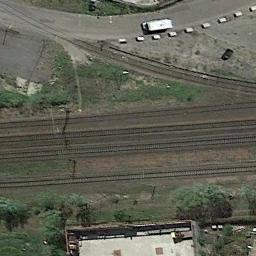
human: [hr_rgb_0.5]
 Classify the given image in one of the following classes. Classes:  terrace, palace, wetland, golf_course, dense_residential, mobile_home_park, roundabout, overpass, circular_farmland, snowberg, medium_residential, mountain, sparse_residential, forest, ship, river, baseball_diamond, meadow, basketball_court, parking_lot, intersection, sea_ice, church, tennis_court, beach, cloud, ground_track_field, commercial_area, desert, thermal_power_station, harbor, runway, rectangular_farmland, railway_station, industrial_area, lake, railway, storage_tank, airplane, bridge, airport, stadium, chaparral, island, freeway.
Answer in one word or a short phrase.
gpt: railway